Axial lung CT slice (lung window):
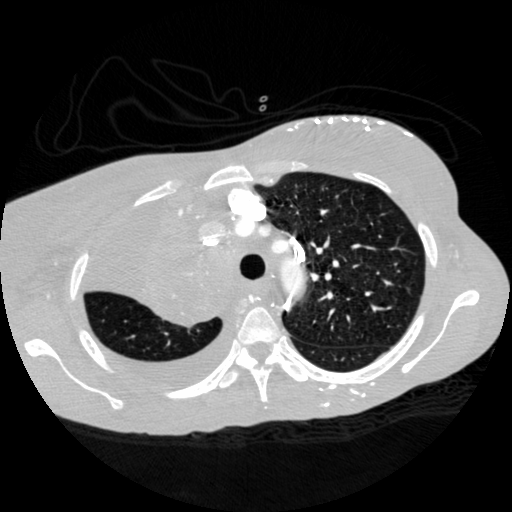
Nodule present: no